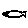
Label: fish